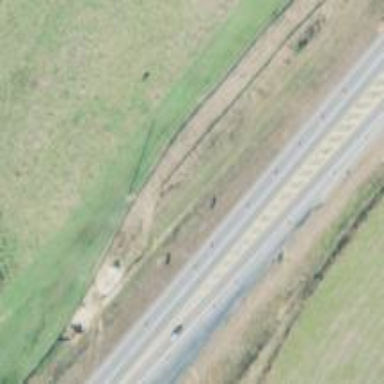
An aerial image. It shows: Primary road with asphalt surface.